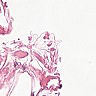
Metastatic tissue present: no